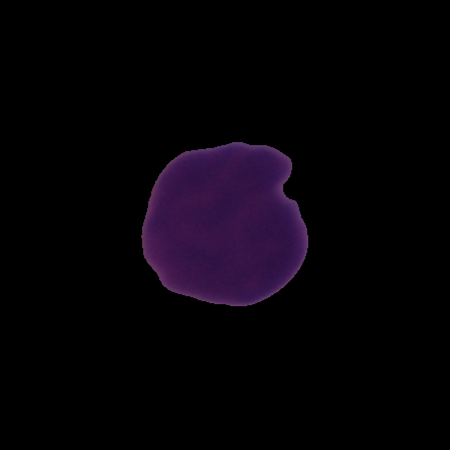
Label: cancer